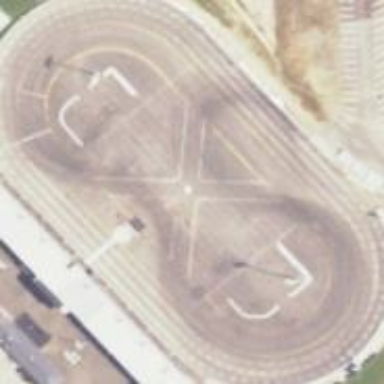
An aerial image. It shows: Motor sport raceway.